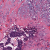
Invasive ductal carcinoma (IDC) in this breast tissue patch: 0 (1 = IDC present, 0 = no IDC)